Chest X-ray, AP view. Patient: 73 years old, sex M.
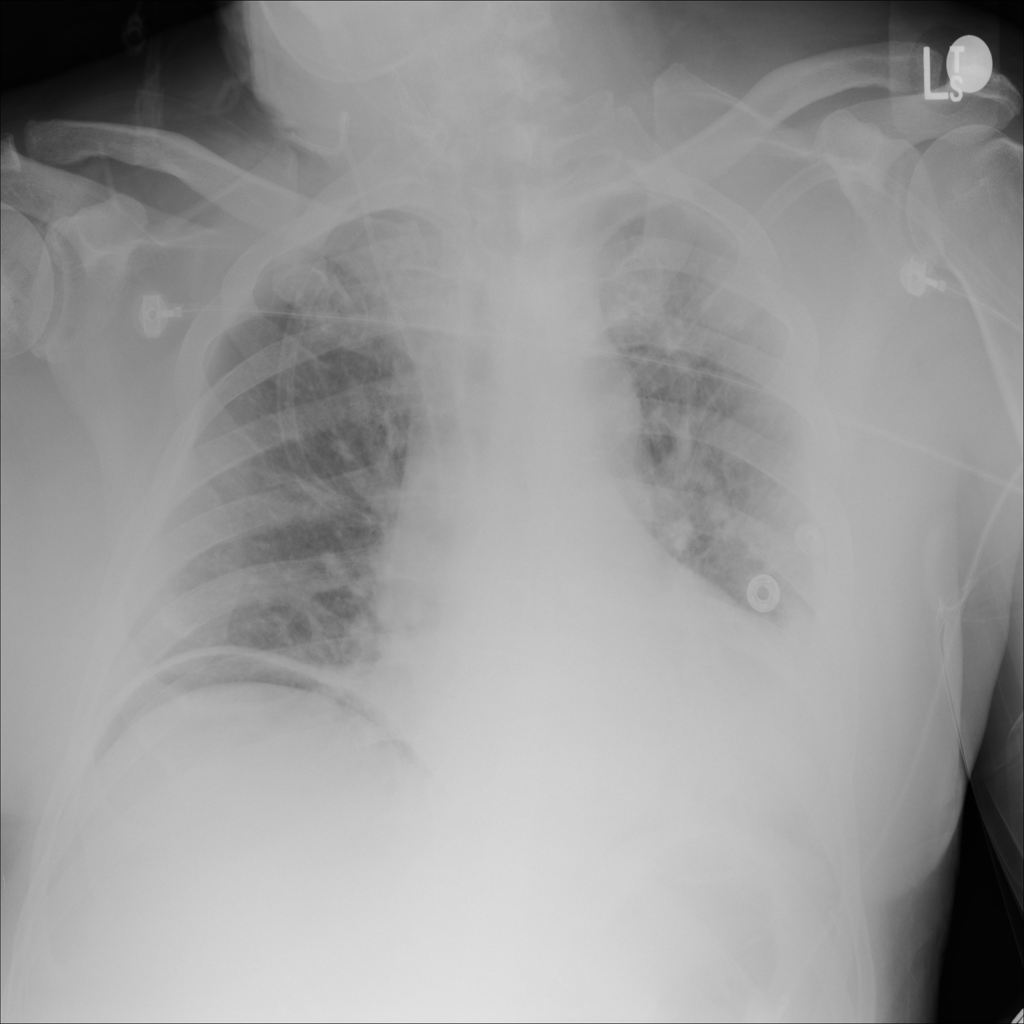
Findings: Atelectasis, Infiltration, Pneumothorax